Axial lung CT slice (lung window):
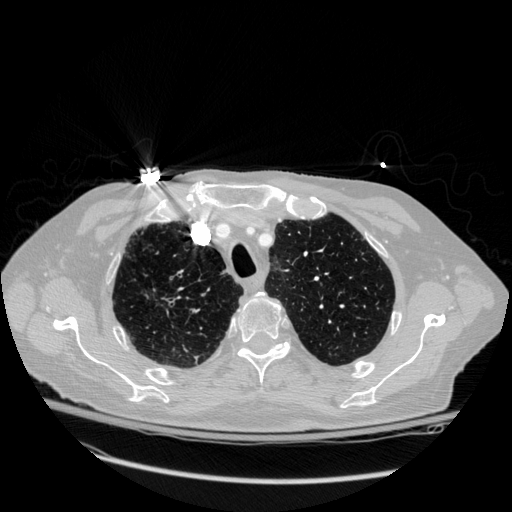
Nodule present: no